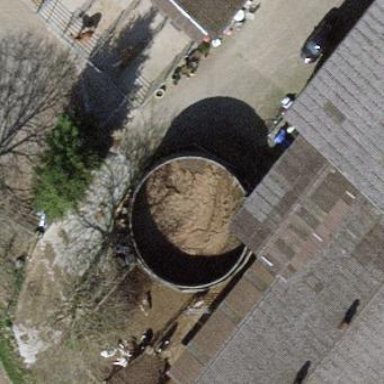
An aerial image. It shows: Storage tank with man-made structure.